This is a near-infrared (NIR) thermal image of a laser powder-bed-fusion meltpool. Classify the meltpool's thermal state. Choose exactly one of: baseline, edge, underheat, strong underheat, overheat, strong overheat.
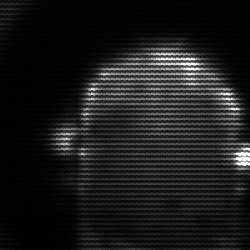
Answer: baseline